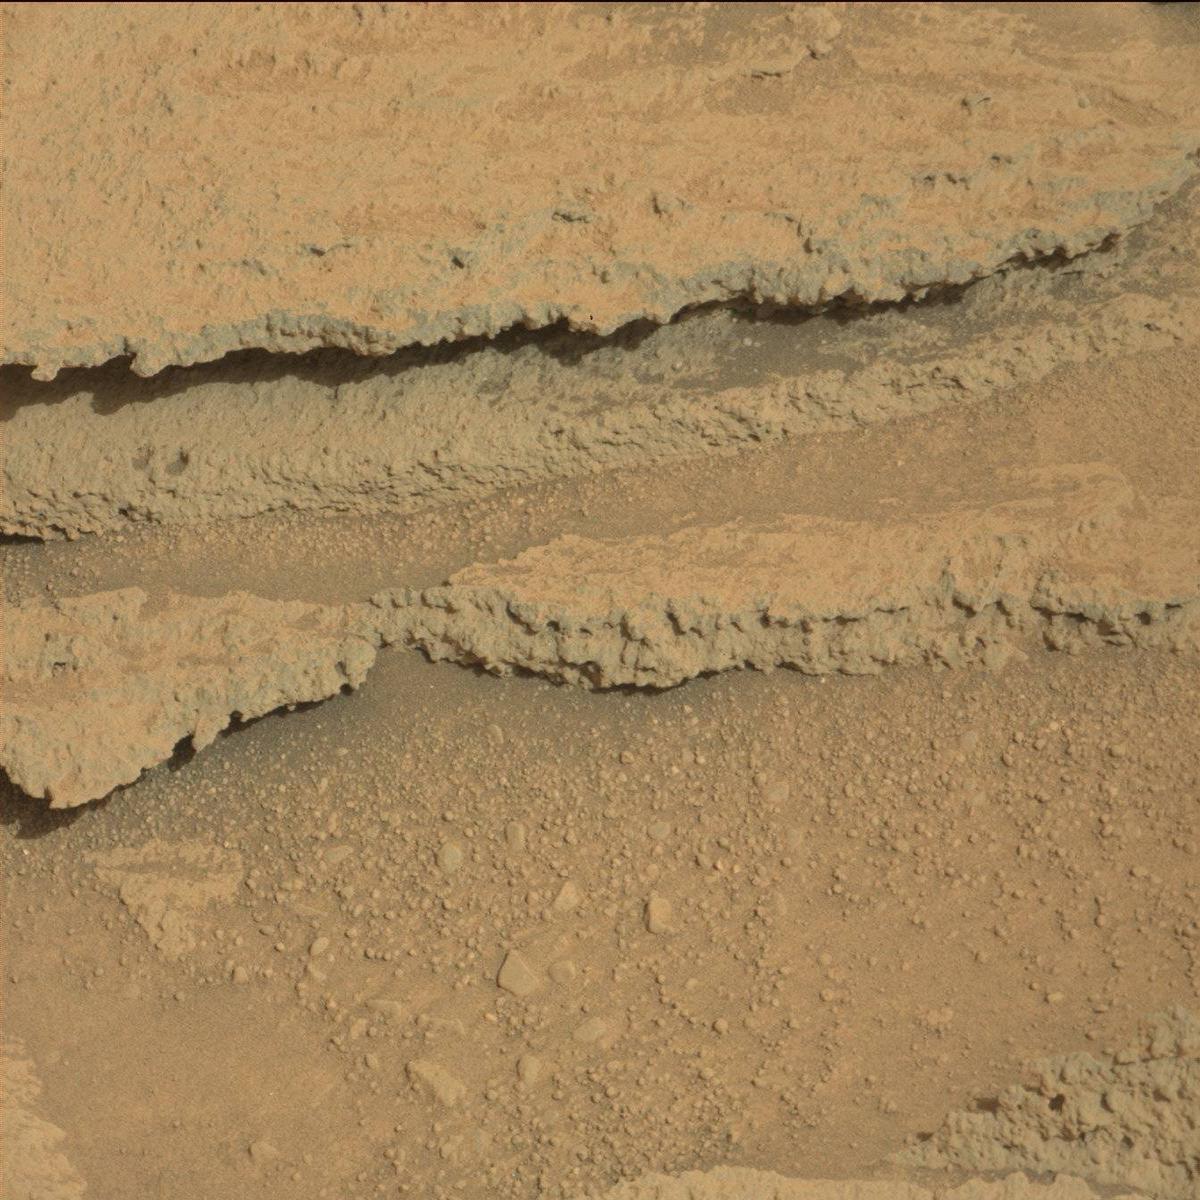
Terrain classes present: Bedrock, Sand / Soil